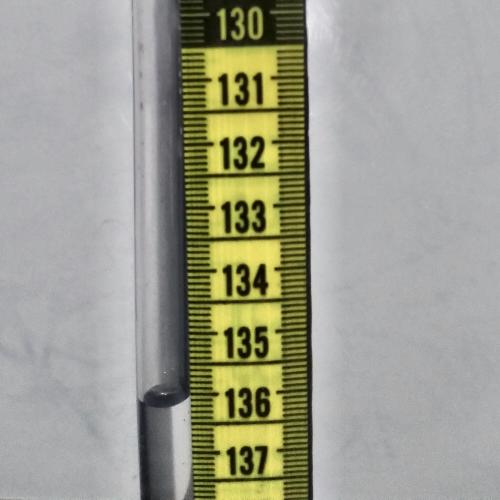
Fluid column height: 136.1 cm